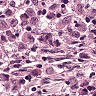
Metastatic tissue present: yes